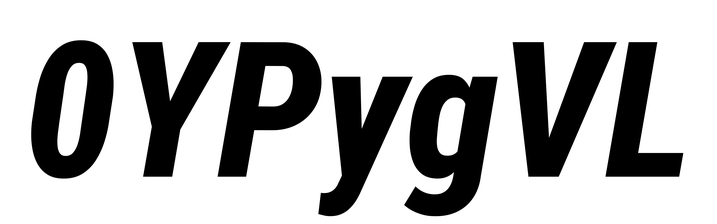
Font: Roboto-Italic_Condensed_ExtraBold_Italic